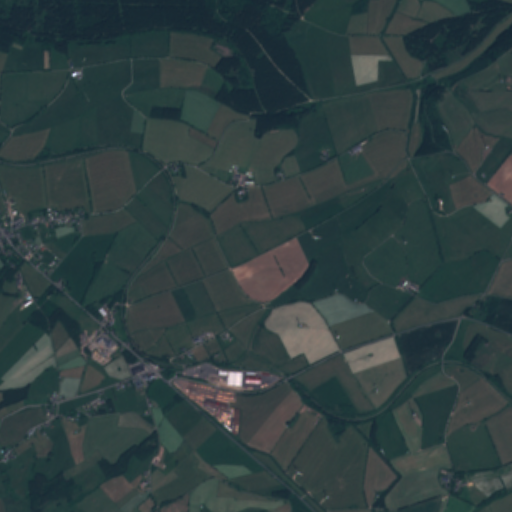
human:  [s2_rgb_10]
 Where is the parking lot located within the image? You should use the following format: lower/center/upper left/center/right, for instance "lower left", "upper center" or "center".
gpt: The parking lot is located in the lower left of the image.
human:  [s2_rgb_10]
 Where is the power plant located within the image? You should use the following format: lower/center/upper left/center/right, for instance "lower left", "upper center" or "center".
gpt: There is no power plant in the image.